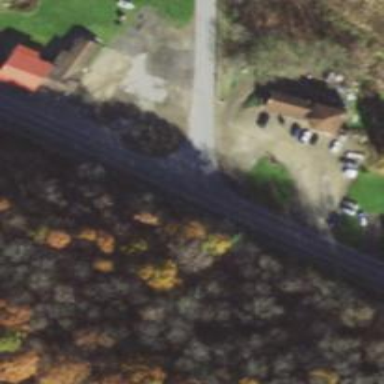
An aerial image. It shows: Stop road.